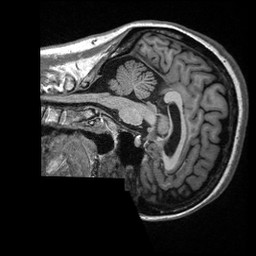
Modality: T1w
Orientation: sagittal
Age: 52
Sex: female
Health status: healthy
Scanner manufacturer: siemens
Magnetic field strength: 3 T
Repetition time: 2.3 s
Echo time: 0.00298 s